Question: Why is my match success equal to false? I have tested the below pattern and input in Regexbuddy and it is successful.
'''
string pattern = @"(?i)(<!-- START -->)(.*?)(?i)(<!-- END -->)";
string input = @"Hello
<!-- START -->
is there anyone out there?
<!-- END -->";
Match match = Regex.Match(input, pattern, RegexOptions.Multiline);
if (match.Success) //-- FALSE!
{
string found = match.Groups[1].Value;
Console.WriteLine(found);
}
'''

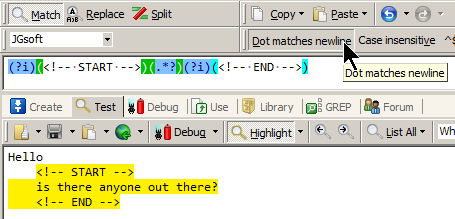
Answer: '''
string pattern = @"(?is)(<!-- START -->)(.*?)(<!-- END -->)";
string input = @"Hello
<!-- START -->
is there anyone out there?
<!-- END -->";
Match match = Regex.Match(input, pattern, RegexOptions.None);
if (match.Success) //-- FALSE!
{
string found = match.Groups[1].Value;
Console.WriteLine(found);
}
'''
's''.''
''
'